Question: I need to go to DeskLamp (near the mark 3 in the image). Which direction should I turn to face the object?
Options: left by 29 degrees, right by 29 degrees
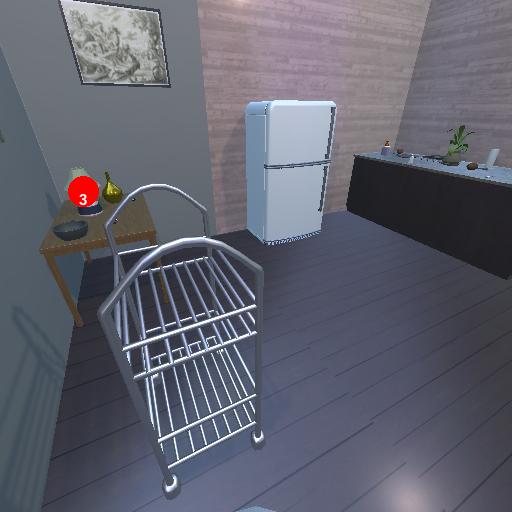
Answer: left by 29 degrees